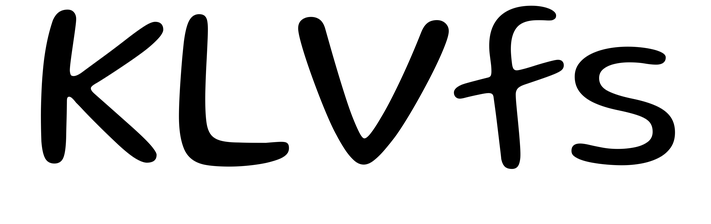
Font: Gluten_Light